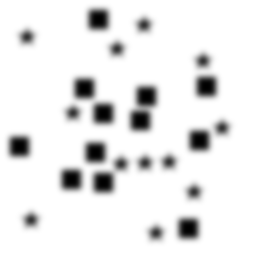
Squares: 12
Triangles: 0
Stars: 12
Total shapes: 24